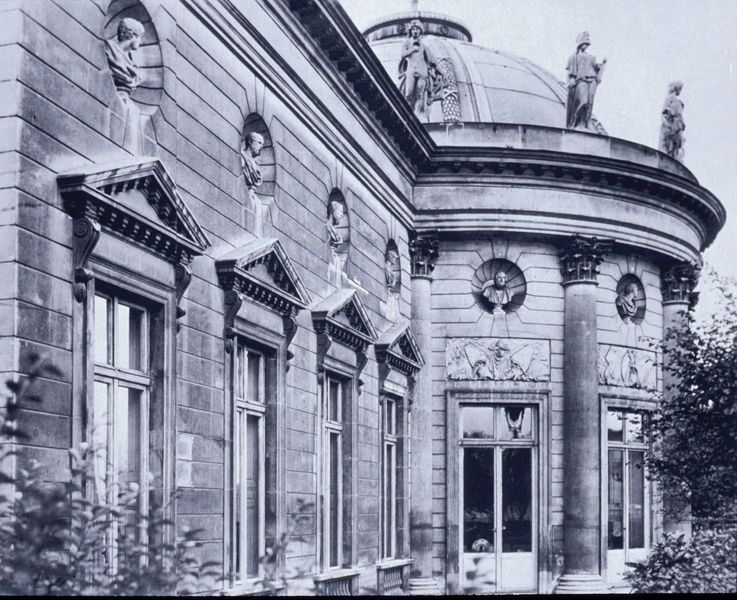
Titel: Hotel de Salm, Seineseite
Künstler: Pierre Rousseau
Standort: Paris
Institution: Hôtel de Salm
Schlagwörter: baum, blätter, kopf, laub, mann, nackt, weiß, bäume, dreieck, frauen, fenster, frau, glas, grau, köpfe, laterne, männer, schwarz, säule, säulen, tür, dach, gebäude, haus, park, schloss, wand, architektur, barock, porträt, busch, büsche, gebüsch, sträucher, figur, klassizismus, blatt, theater, renaissance, kreis, rund, garten, skulptur, statue, relief, terrasse, fassade, türen, giebel, mauer, sprossenfenster, türe, pilaster, figuren, kuppel, büste, ornamente, tor, foto, fotografie, wohnhaus, fensterrahmen, sprossen, palast, palazzo, porträts, mauerwerk, schwarzweiss, architrav, kapitelle, photo, fries, dreiecksgiebel, gemäuer, rustika, villa, jüngling, gesims, skulpturen, statuen, voluten, herrschaftlich, residenz, götter, toga, gärtner, tempel, volute, museum, schnecken, fensterflügel, büsten, korinthisch, versenkung, pavillion, allegorien, akademie, römisch, friese, gibel, gewölbt, tympanon, nischen, attika, rondell, oculus, rotunde, rundbau, kuppeö, kuppeldach, medaillons, fenstergesims, supraporten, herschaftlich, standfiguren, weisses, capitol, rundmedaillons, neoklassizistisches bauwerk, gebäude figuren grsichter